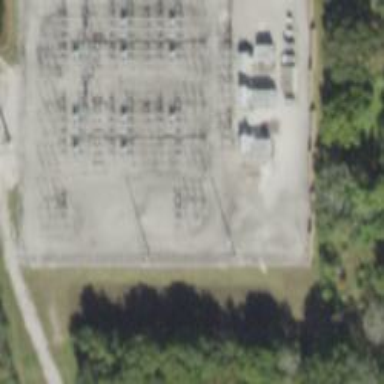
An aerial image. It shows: There is distribution substation enclosed by fence.